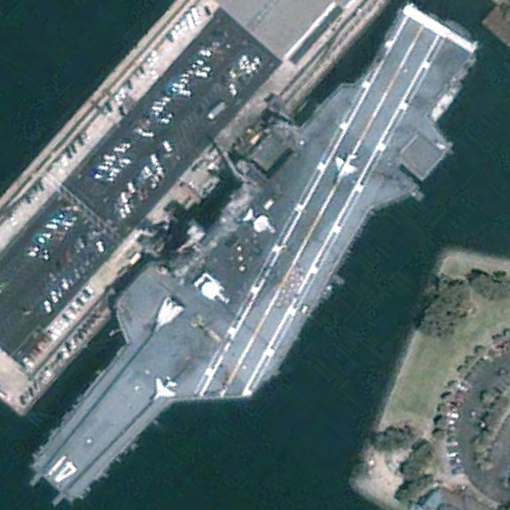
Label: aircraft_carrier